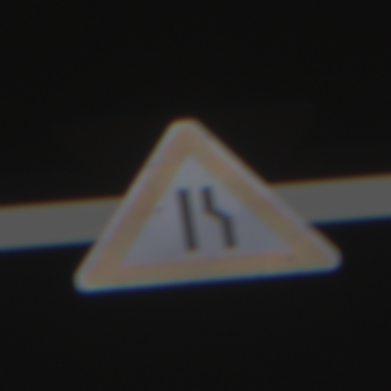
Verkehrszeichen: EinseitigVerengteFahrbahnRechts
Umgebung: Outdoor, Urban
Tageszeit: SunriseSunset
Wetter: PartlyCloudy
Licht: Natural
Jahreszeit: NotSpecified
Kontrast: LowContrast